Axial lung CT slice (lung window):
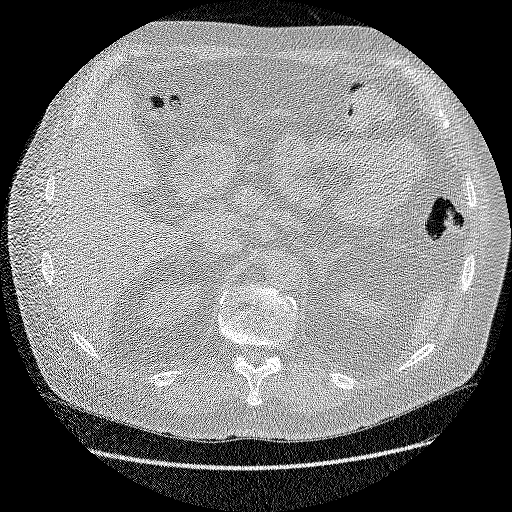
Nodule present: no